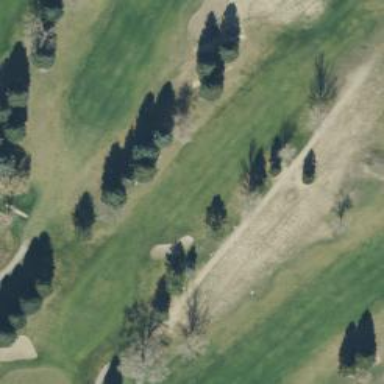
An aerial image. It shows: Golf hole.